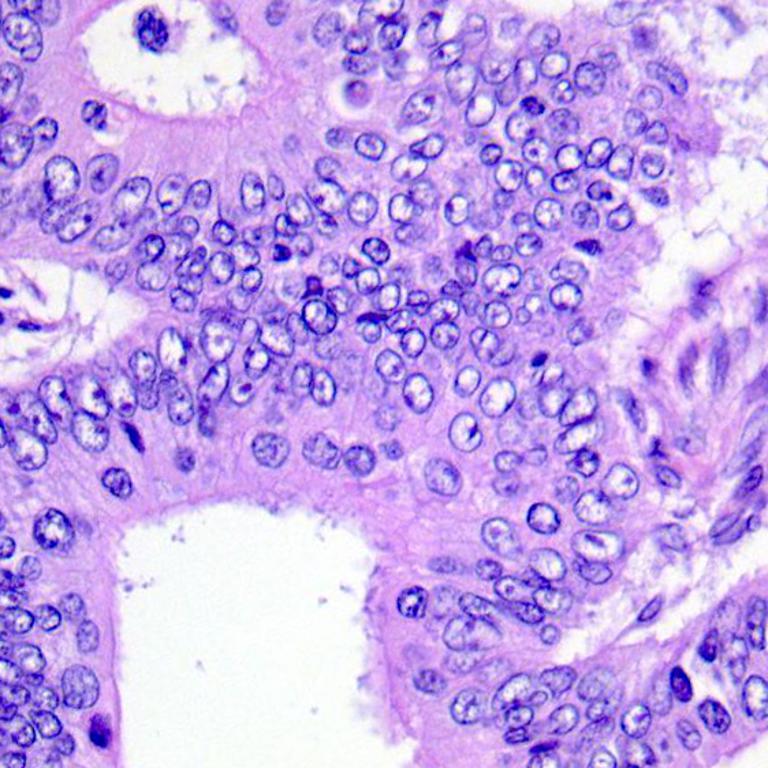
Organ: colon
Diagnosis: adenocarcinomas